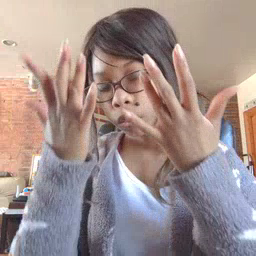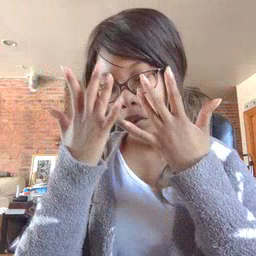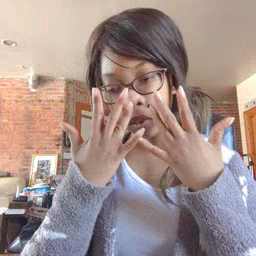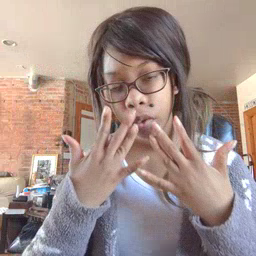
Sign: sad